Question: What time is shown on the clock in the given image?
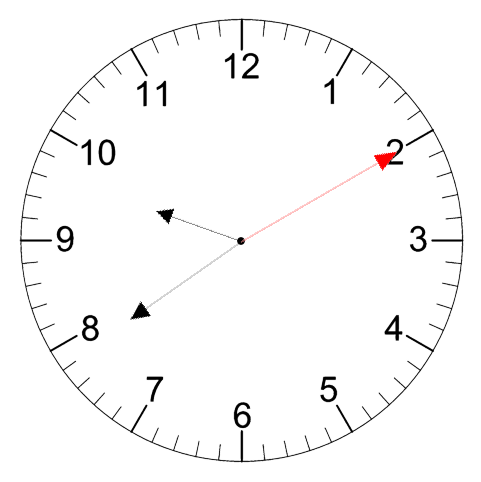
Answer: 09:39:10